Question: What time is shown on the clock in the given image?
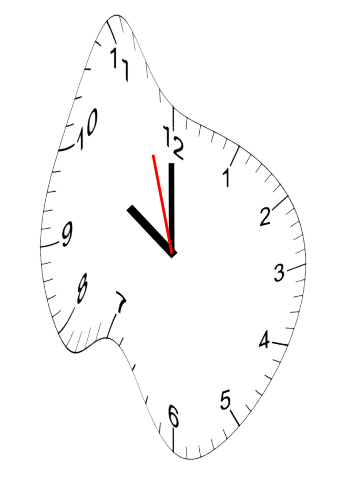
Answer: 09:59:57